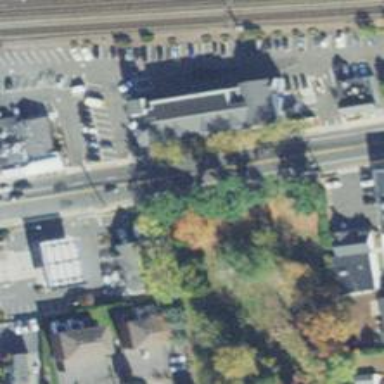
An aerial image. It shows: Clinic.